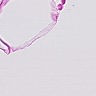
Metastatic tissue present: no